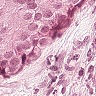
Metastatic tissue present: yes